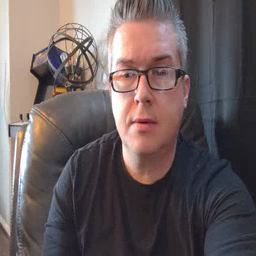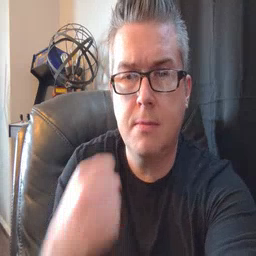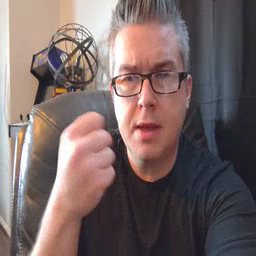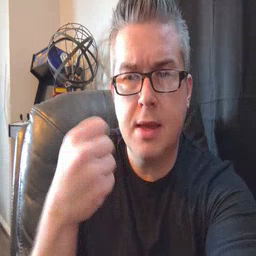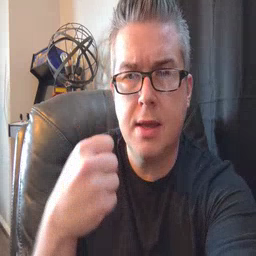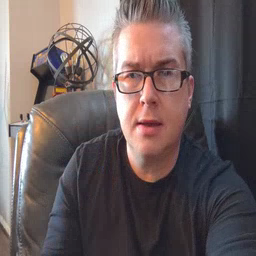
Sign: make